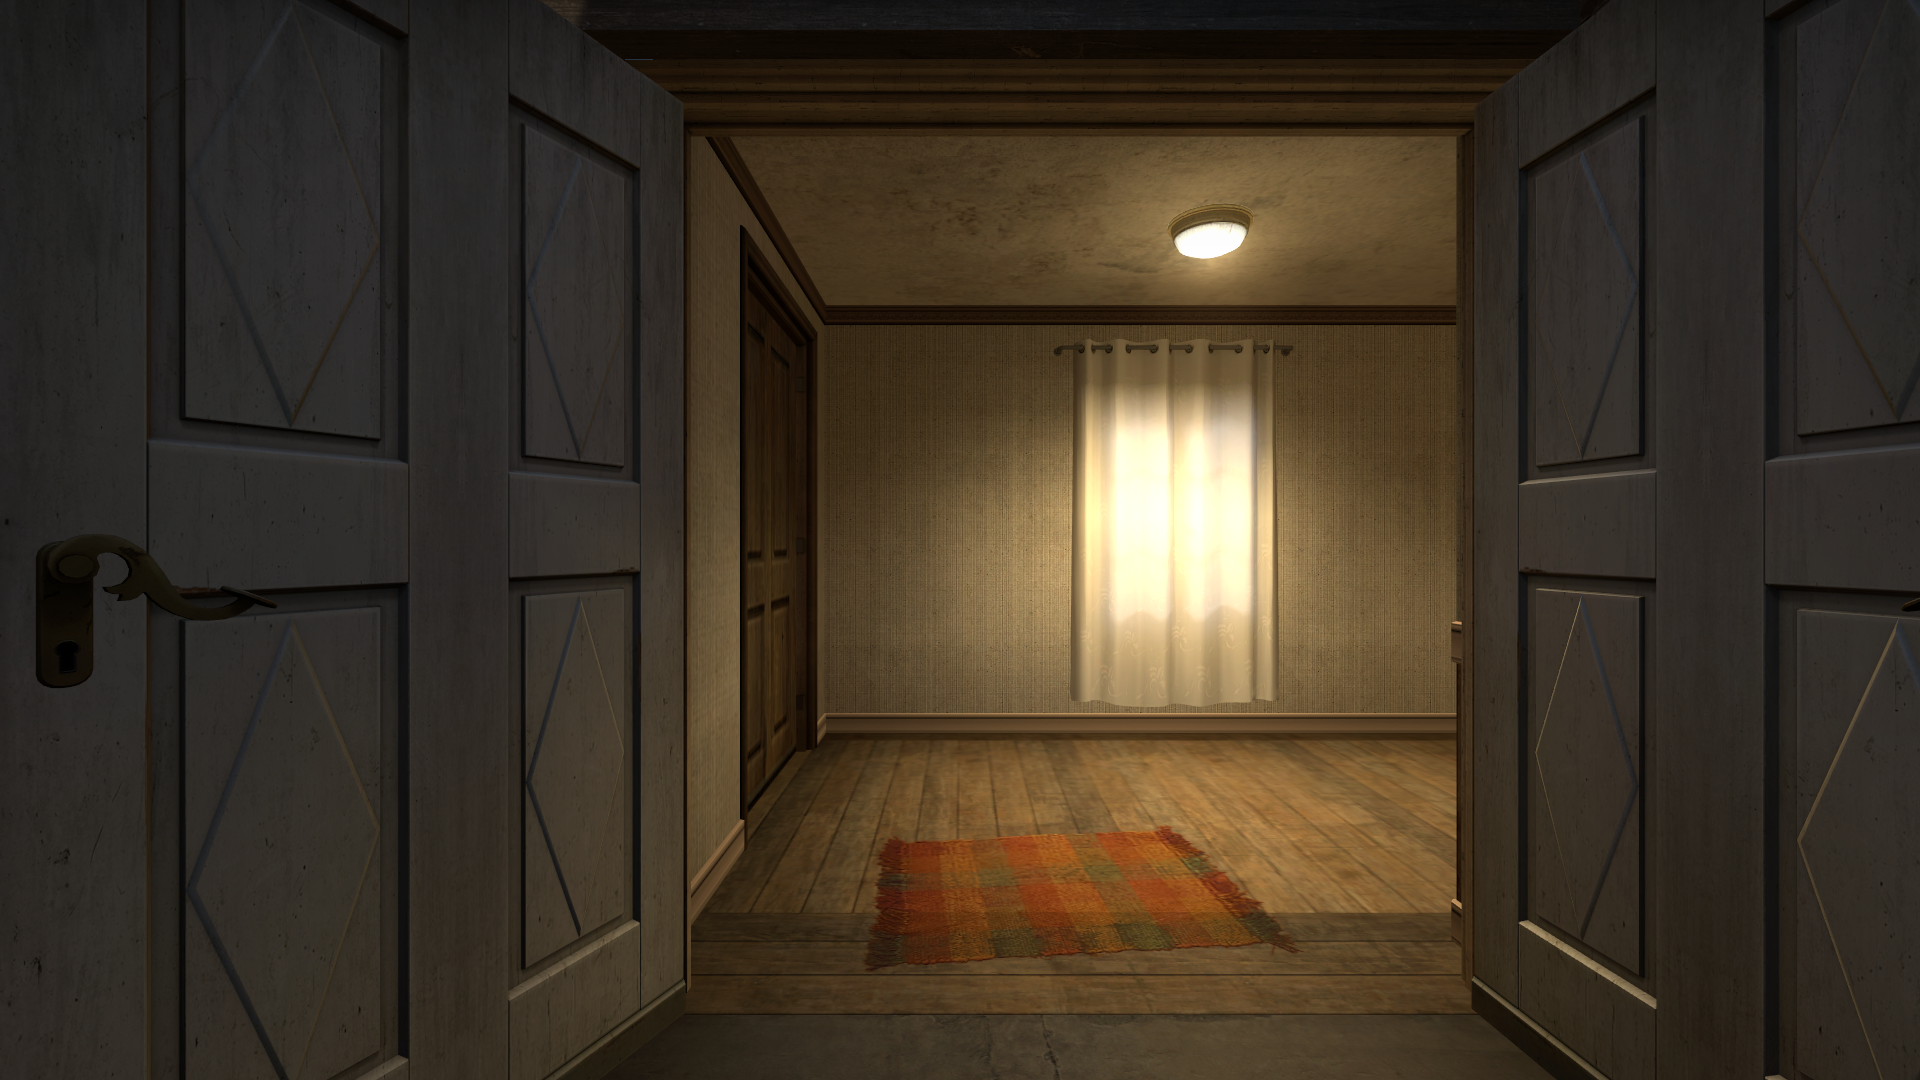
Map: de_inferno